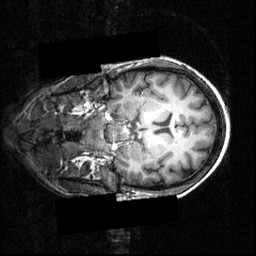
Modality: T1w
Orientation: coronal
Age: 26
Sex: female
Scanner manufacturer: siemens
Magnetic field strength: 3.951 T
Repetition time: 1.5 s
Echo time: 0.00335 s